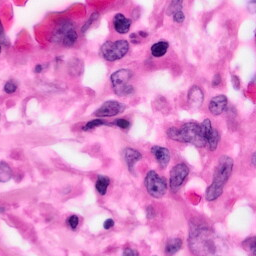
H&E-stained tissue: Pancreatic